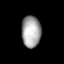
Tissue: lung
Cell type: Endothelial cells
Senescence score: 0.5839
Nuclear area (px): 603
Mean DAPI intensity: 163.612